Fundus camera: zeiss
Shooting center: fovea
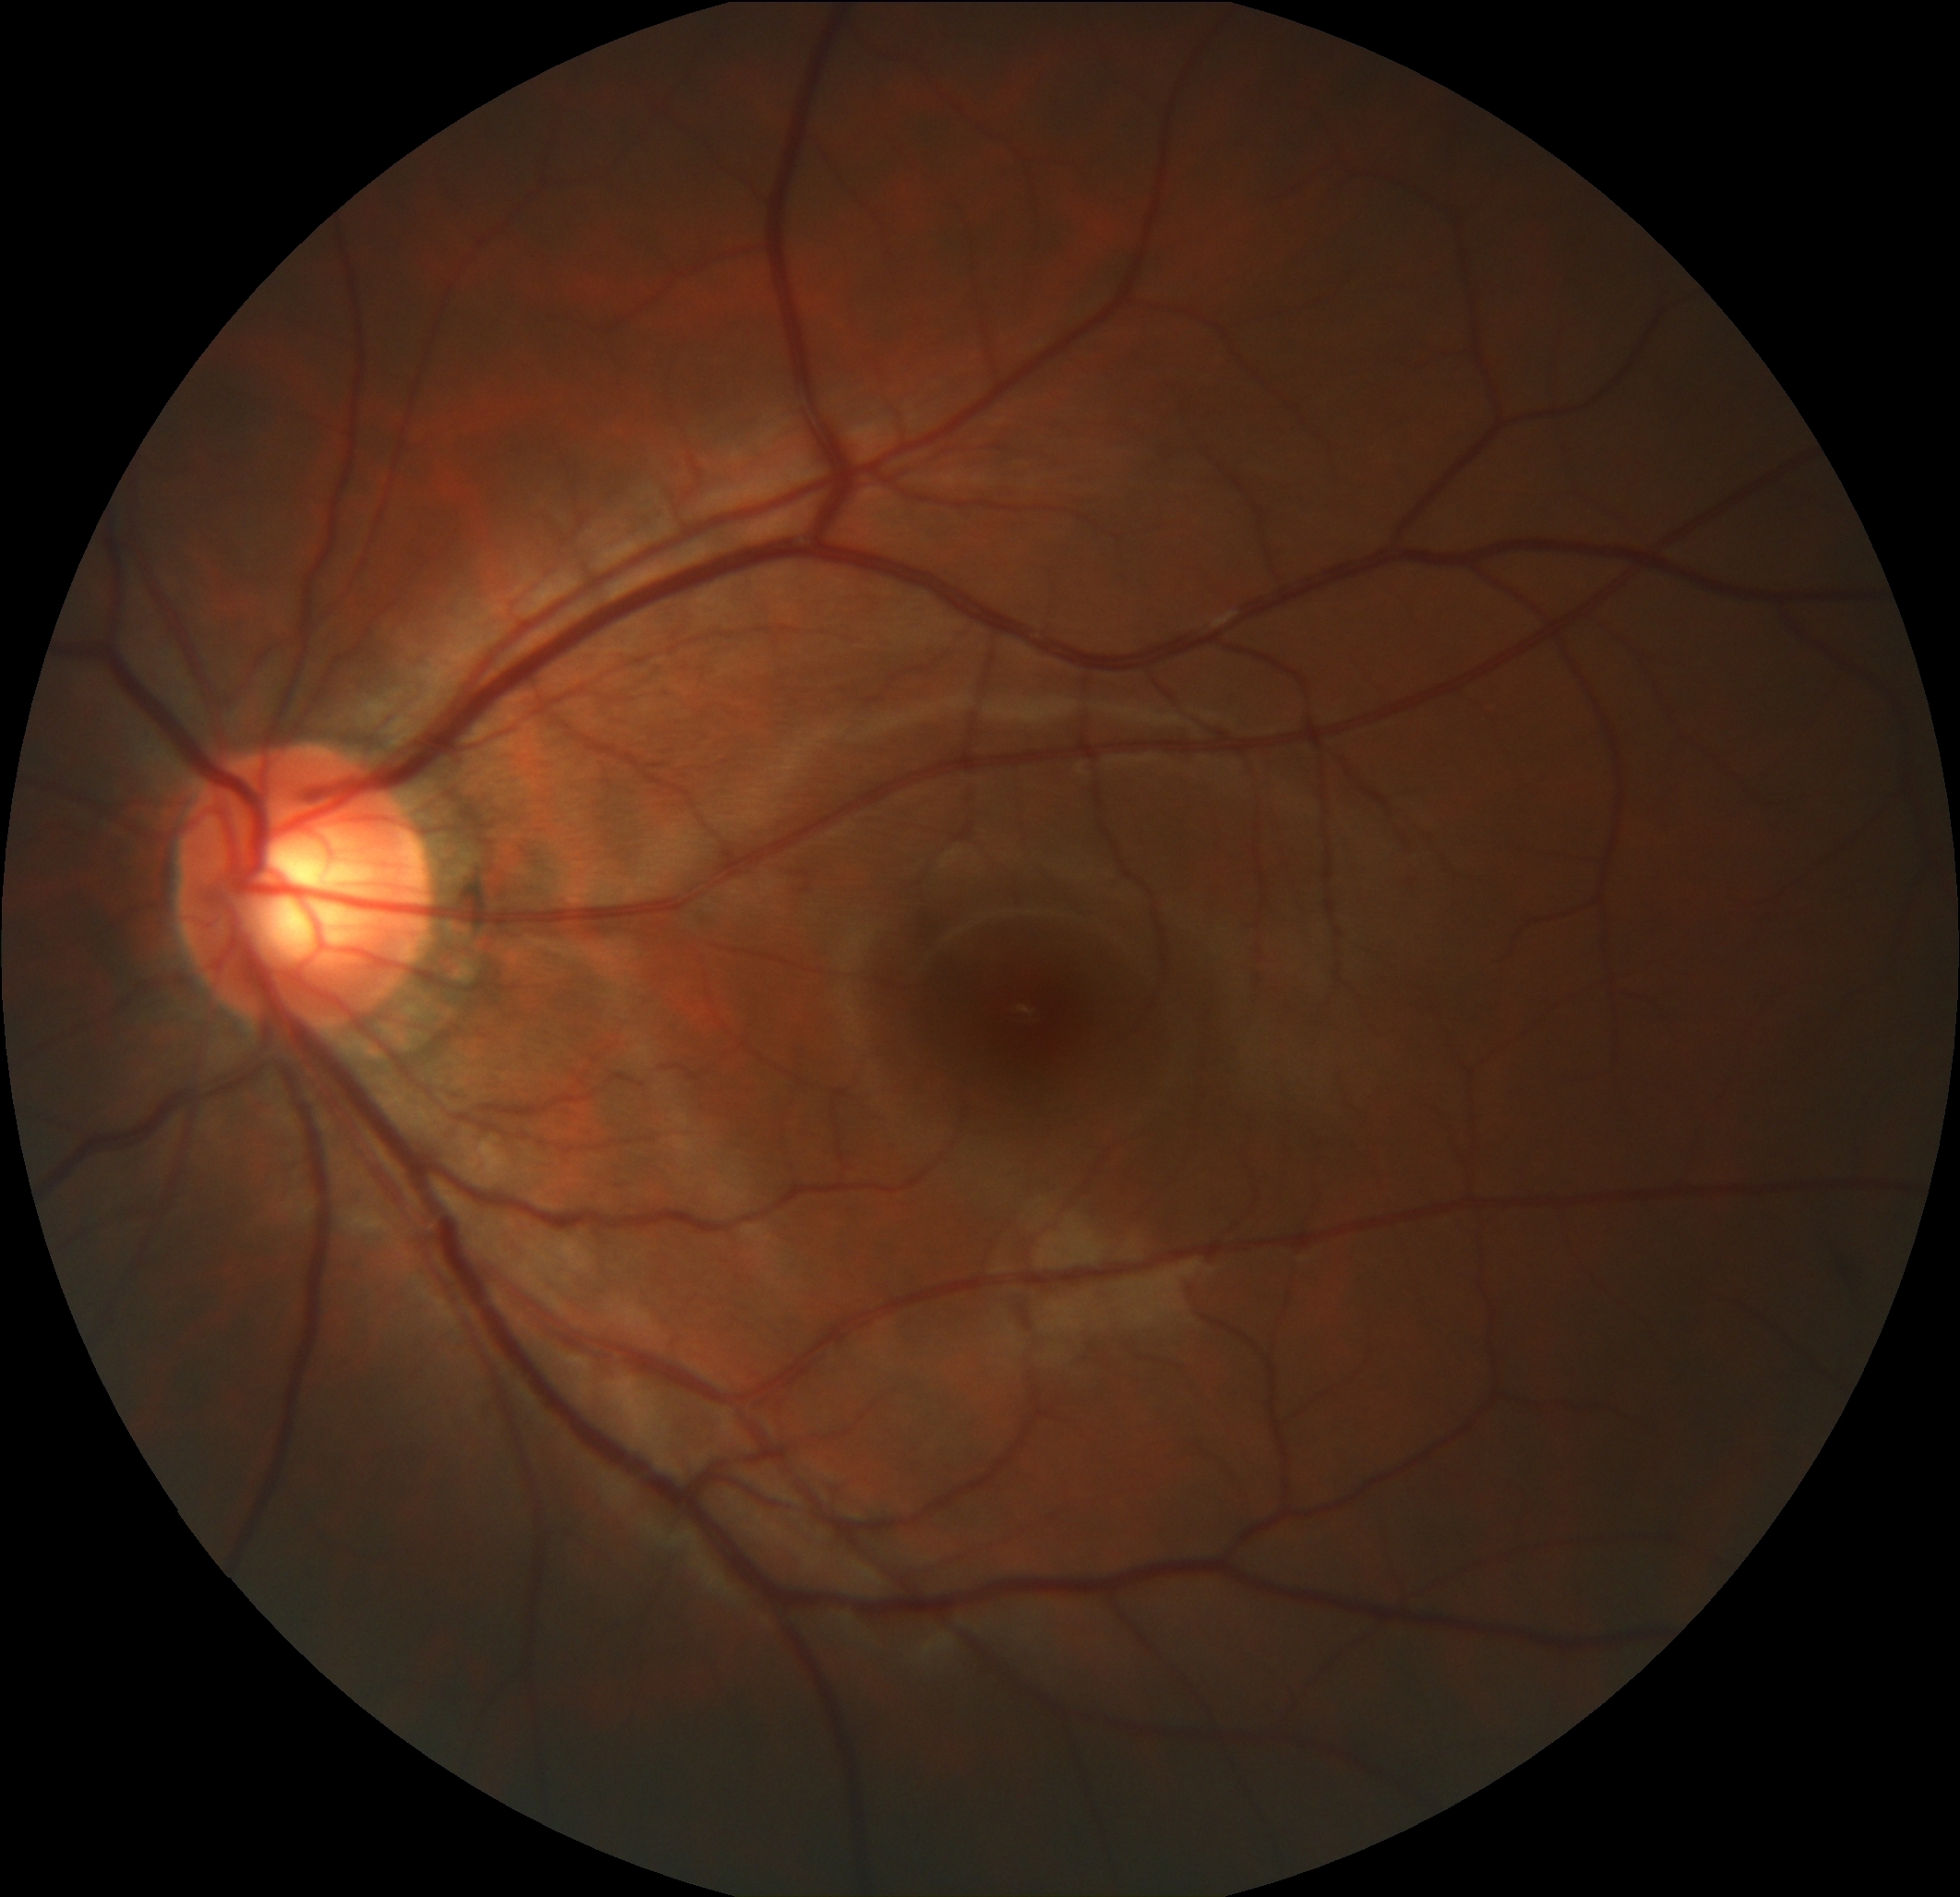
Pathologic myopia: no
Patchy retinal atrophy: present
Retinal detachment: absent